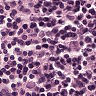
Metastatic tissue present: no